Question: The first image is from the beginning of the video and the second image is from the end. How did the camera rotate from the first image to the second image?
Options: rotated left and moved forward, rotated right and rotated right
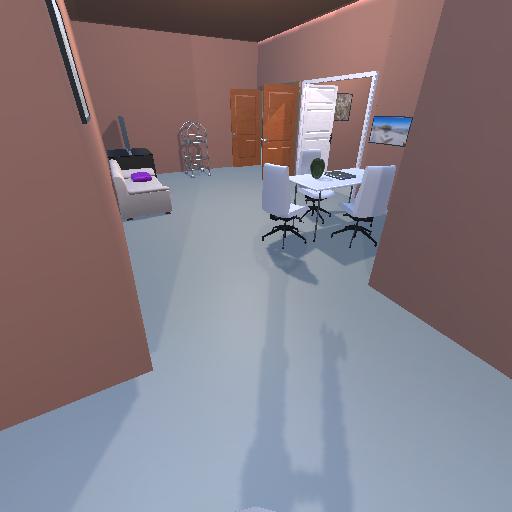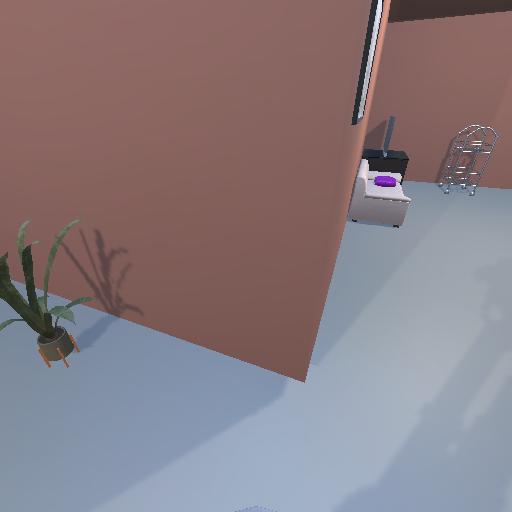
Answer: rotated left and moved forward